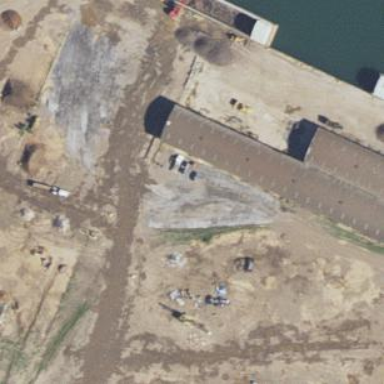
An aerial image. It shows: Industrial building.